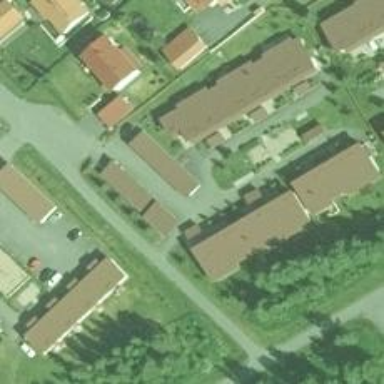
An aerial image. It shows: Living street.